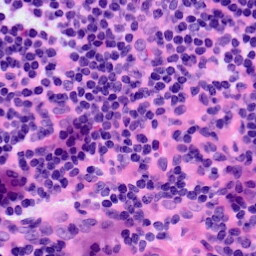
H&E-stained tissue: LymphNode